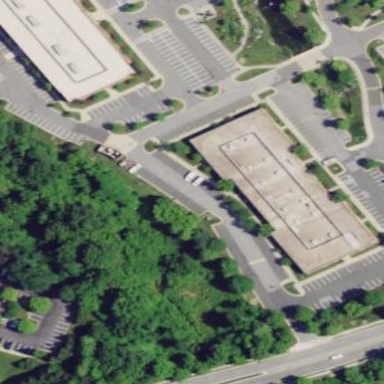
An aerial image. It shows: Commercial building.